Interaction volume radius: 5 \u00c5
Interaction volume height: 45 \u00c5
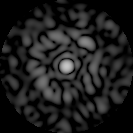
Disorder parameter: 0.7872